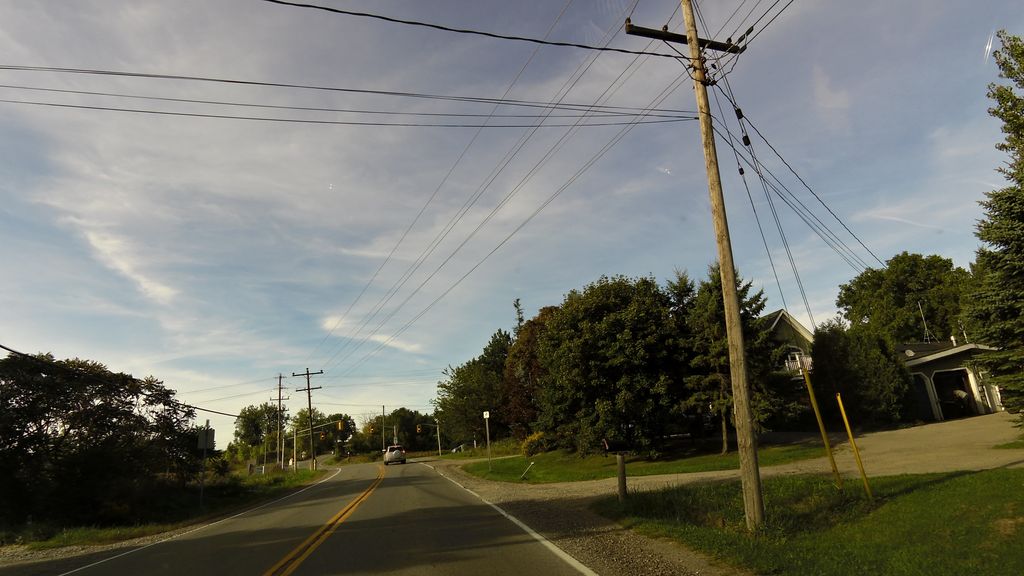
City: hamilton